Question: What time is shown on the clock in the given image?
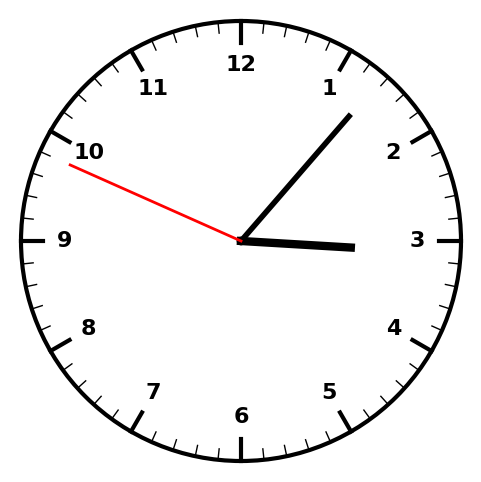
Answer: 03:06:49